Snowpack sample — Loveland Pass, Silver Plume, Colorado, USA (12/14/25, 10:50 AM MST)
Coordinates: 39.664, -105.882
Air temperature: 36 °F
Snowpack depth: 67 cm
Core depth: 10 cm
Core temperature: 50 °F
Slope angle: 6°, slope face: 326°
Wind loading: low
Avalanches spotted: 0
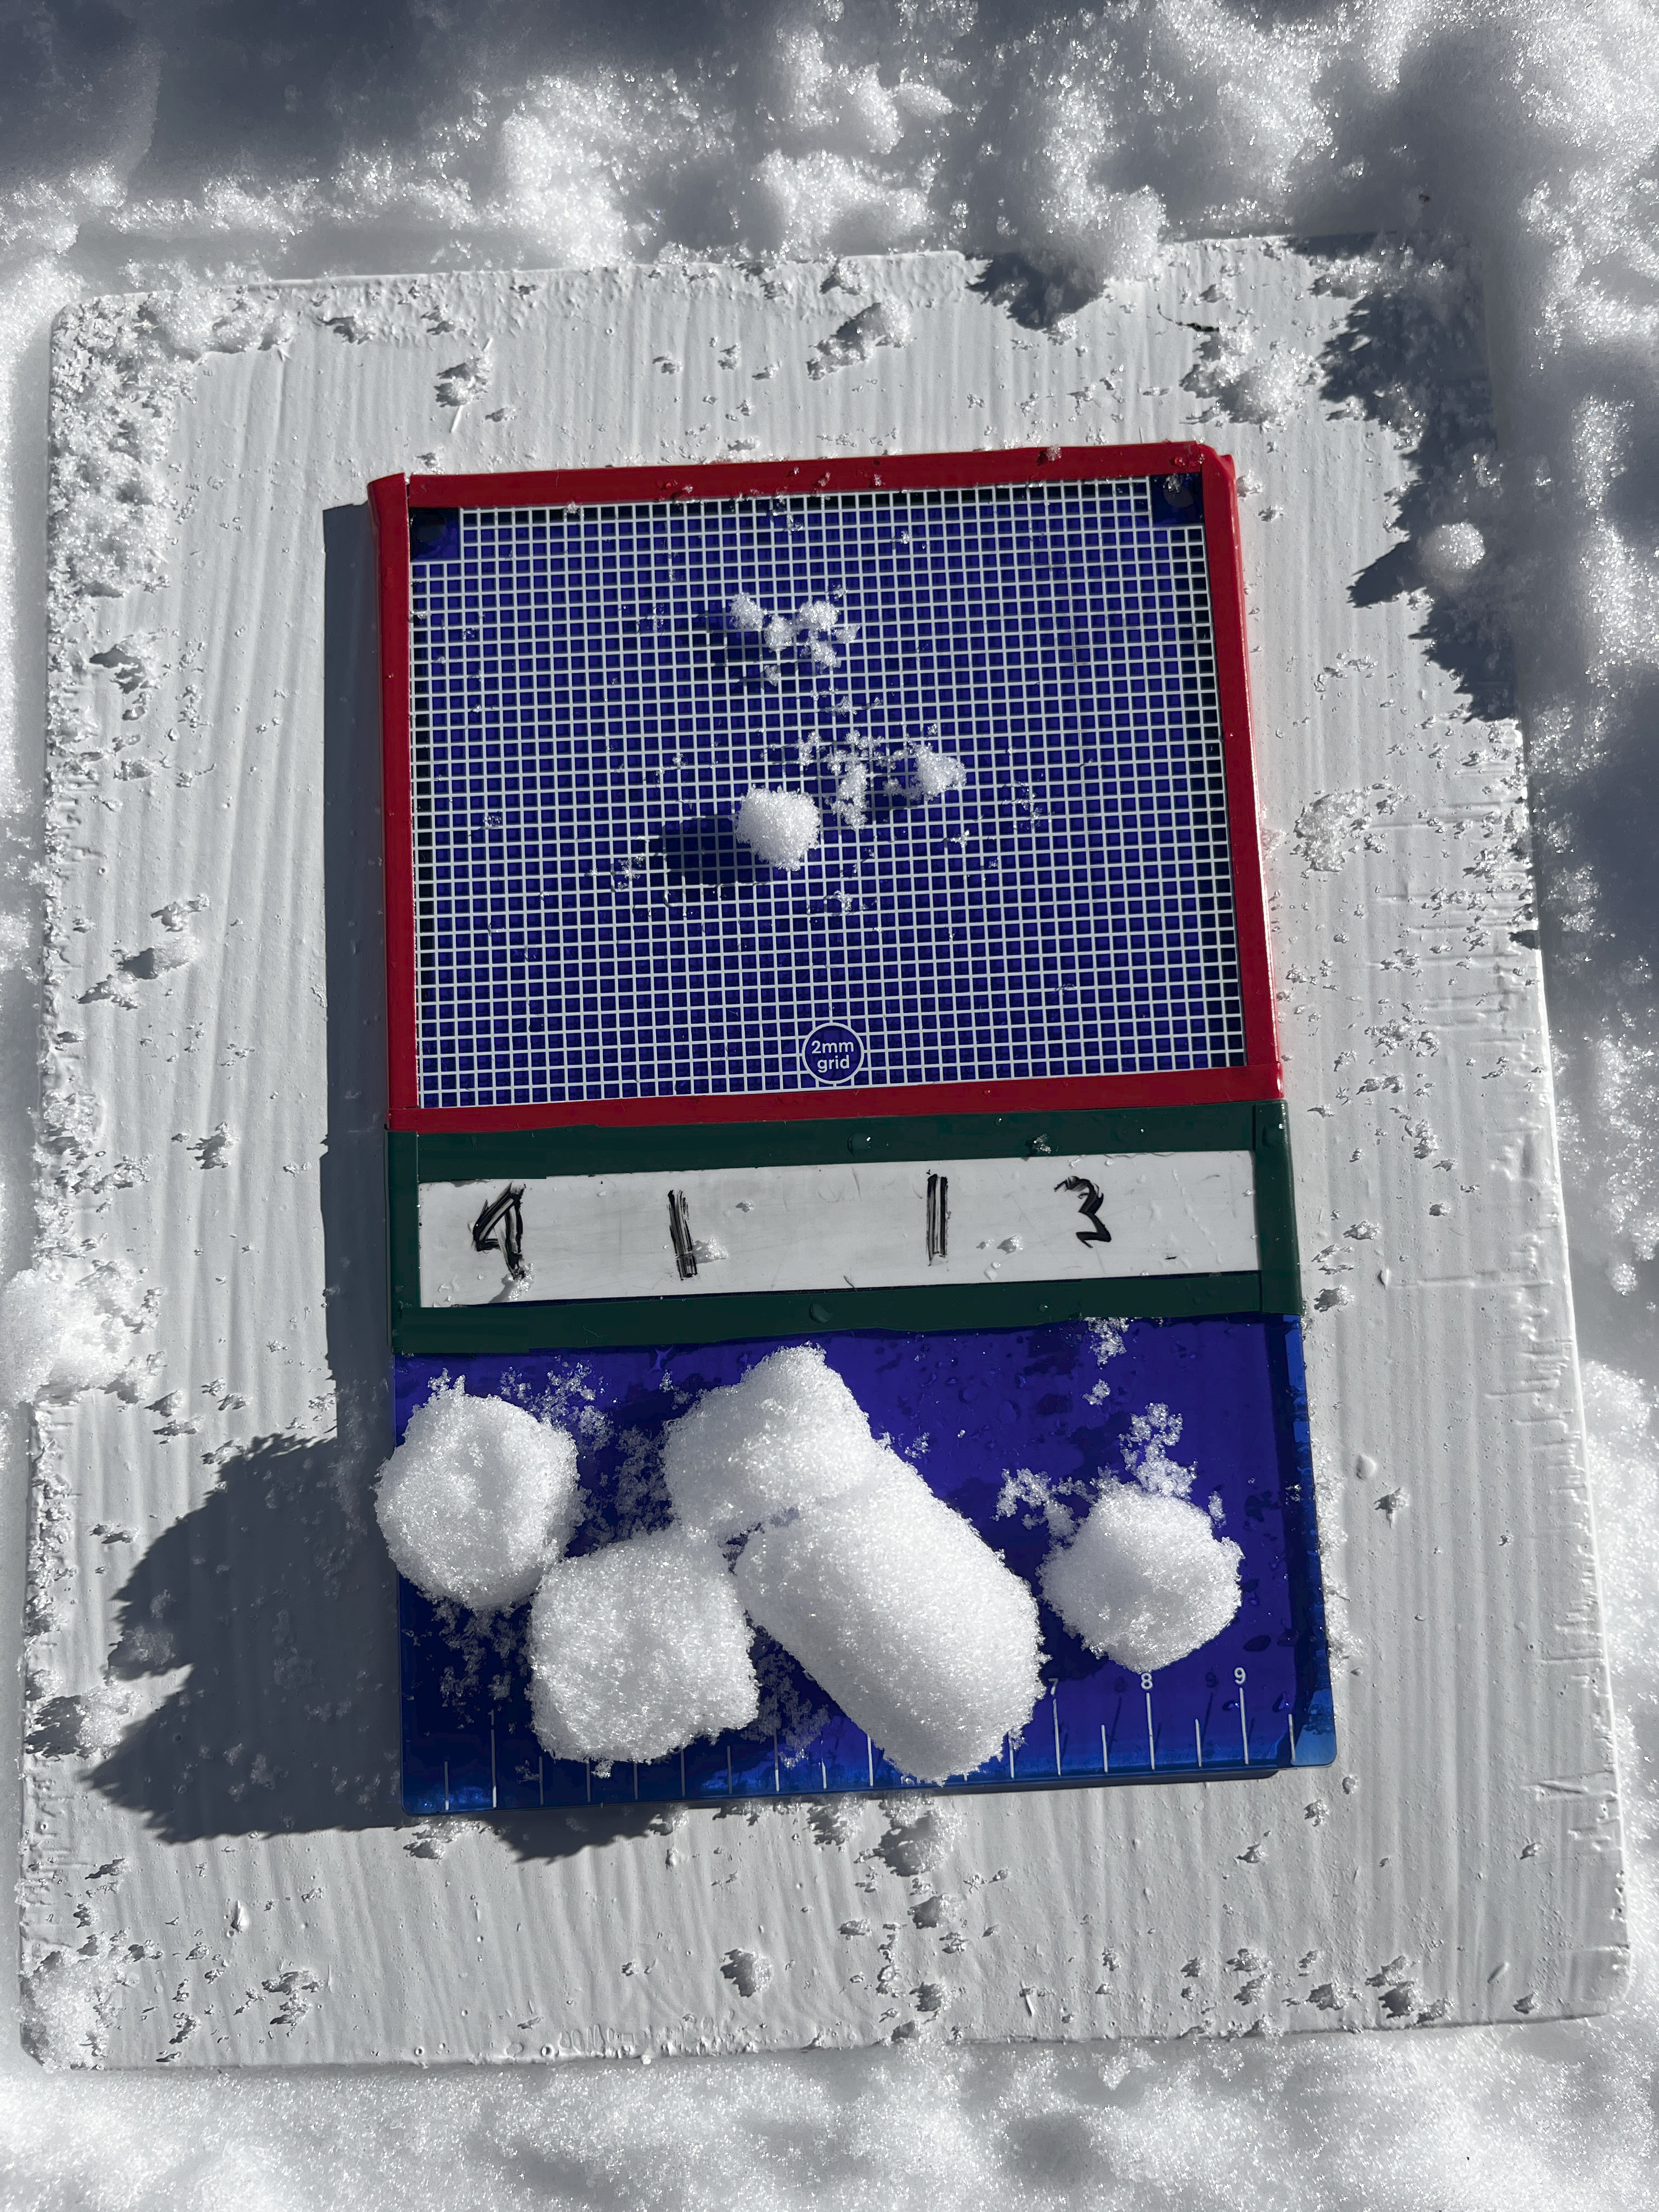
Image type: crystal_card
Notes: No avalanches spotted, very late start to the season with minimal snowpack